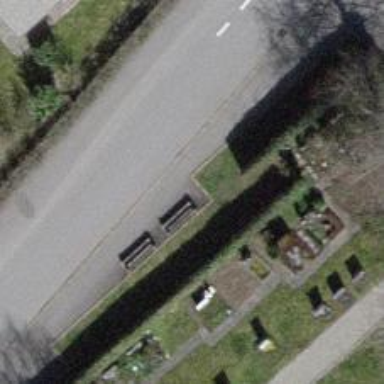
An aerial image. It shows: Bench for seating.